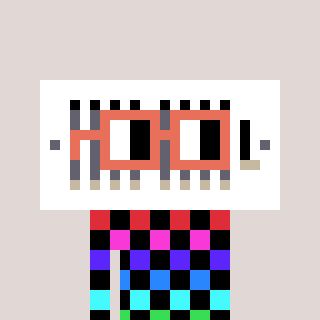
a pixel art character with square orange glasses, a vent-shaped head and a blue-colored body on a warm background